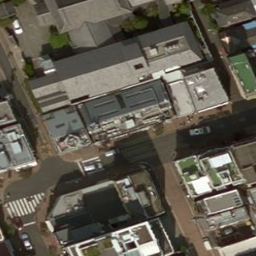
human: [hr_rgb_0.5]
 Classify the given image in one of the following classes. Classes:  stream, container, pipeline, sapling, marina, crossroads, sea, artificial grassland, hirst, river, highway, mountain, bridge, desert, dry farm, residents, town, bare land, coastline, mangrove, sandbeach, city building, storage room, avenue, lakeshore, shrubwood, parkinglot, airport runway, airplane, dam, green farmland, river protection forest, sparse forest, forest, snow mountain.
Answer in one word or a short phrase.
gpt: city building